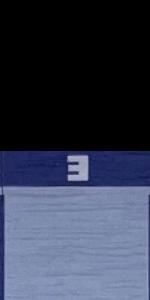
Label: Empty